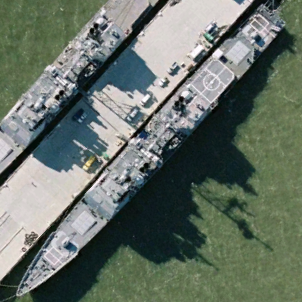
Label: cruiser